Question: In android studio i have change AndroidManifest.xml minSdk into API 12, but still got error my style minimum require is API 11, and my currenct setting API is 8.
AndroidManifext.xml
'''
<uses-sdk
android:minSdkVersion="12"
android:targetSdkVersion="17" />
'''
My screenshot style that cause error:
'''
<resources>
<!-- Base application theme. -->
<style name="AppTheme" parent="Theme.AppCompat.Light.DarkActionBar">
<item name="android:titleTextStyle"></item>
</style>
</resources>
'''
Screenshot:

I have tried change minSdk and then rebuild the project but still got same error.
How is this happen? what i forgot to do? or this is a bug in android studio?
Currently i use android studio
---
Following @Wenhui comments i noticed i need to upade build.gradle too.
But still i got the same error, here is my current build.gradle
'''
buildscript {
repositories {
mavenCentral()
}
dependencies {
classpath 'com.android.tools.build:gradle:0.6.+'
}
}
apply plugin: 'android'
repositories {
mavenCentral()
}
android {
compileSdkVersion 17
buildToolsVersion "19.0.0"
defaultConfig {
minSdkVersion 12
targetSdkVersion 17
}
buildTypes {
release {
runProguard false
proguardFile getDefaultProguardFile('proguard-android.txt')
}
}
productFlavors {
defaultFlavor {
proguardFile 'proguard-rules.txt'
}
}
}
dependencies {
compile 'com.android.support:appcompat-v7:+'
}
'''
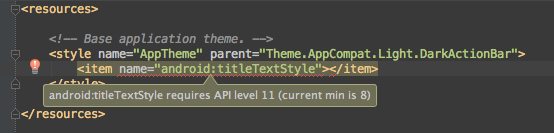
Answer: What is the minSdk set in your gradle file, which is build.gradle file?
---
After editing build.gradle file, clean the project, then rebuild it. You can find this menu under build command